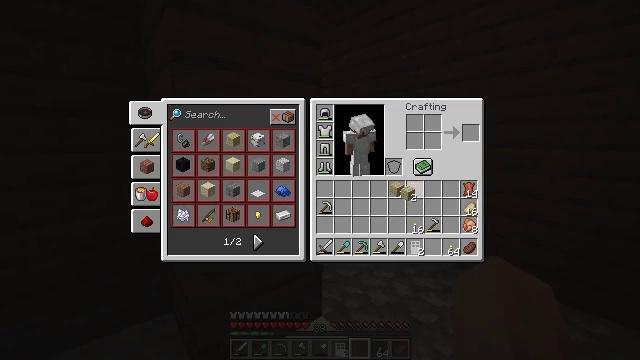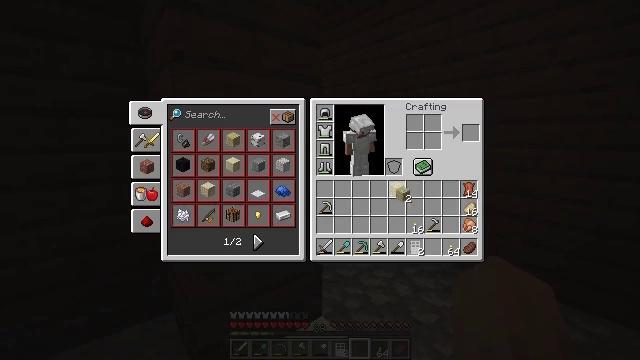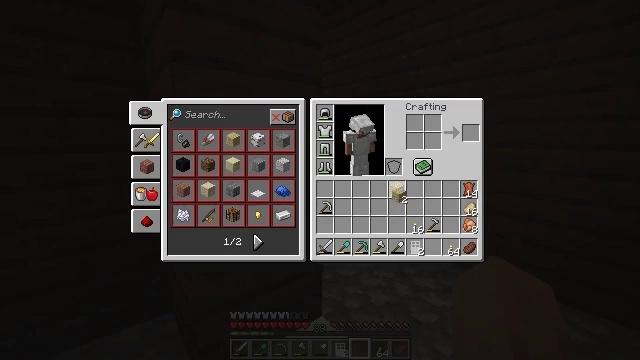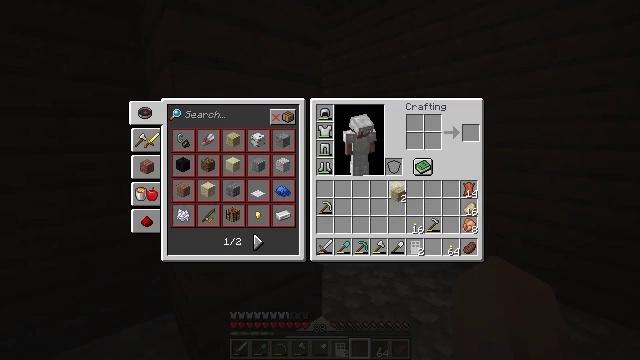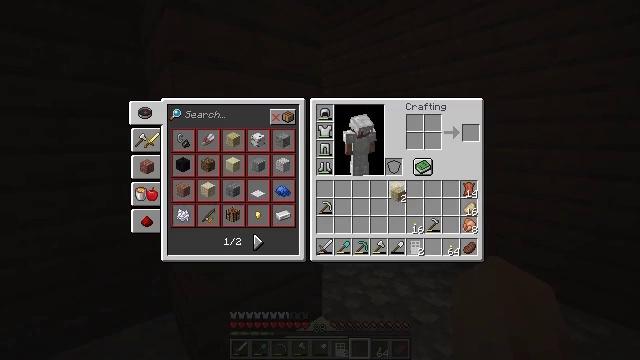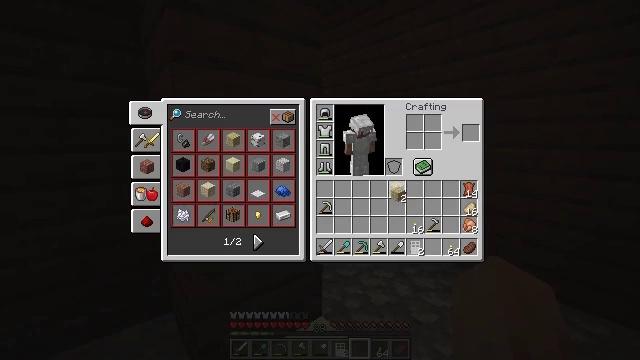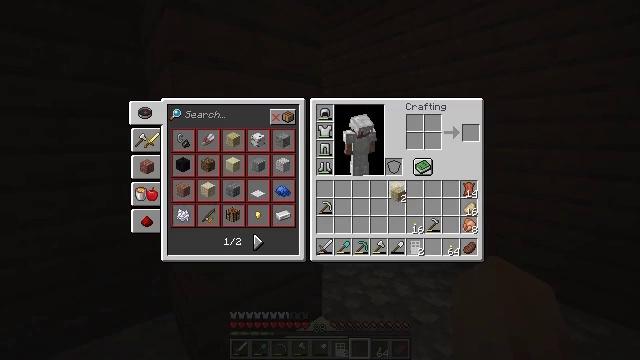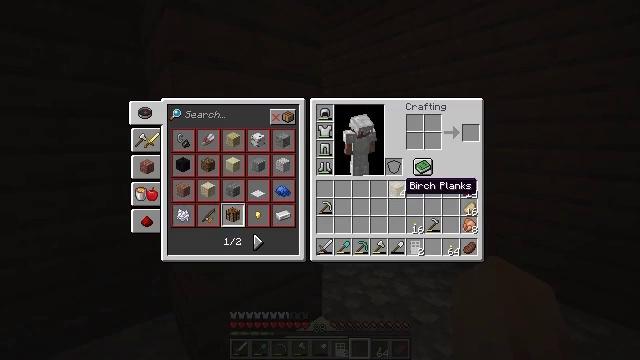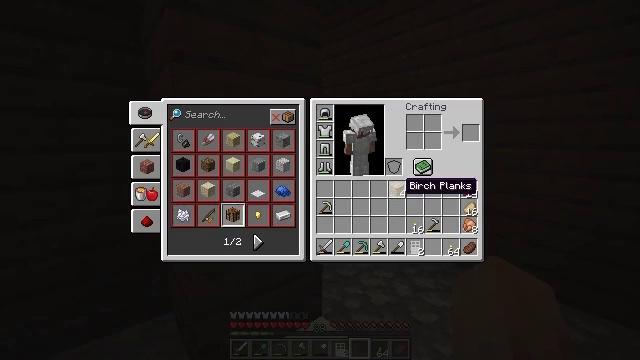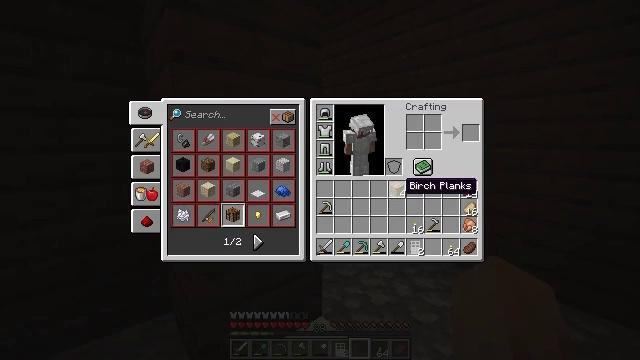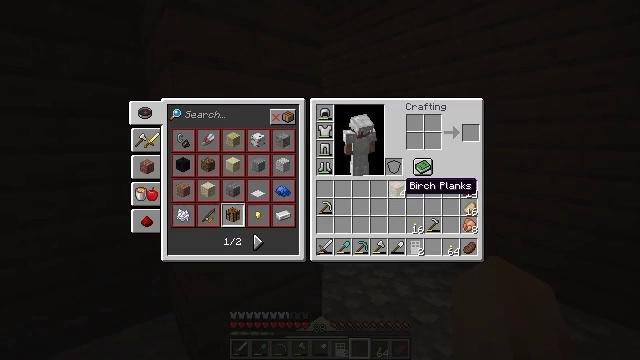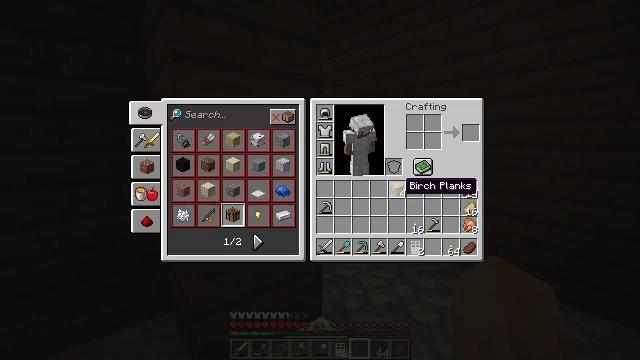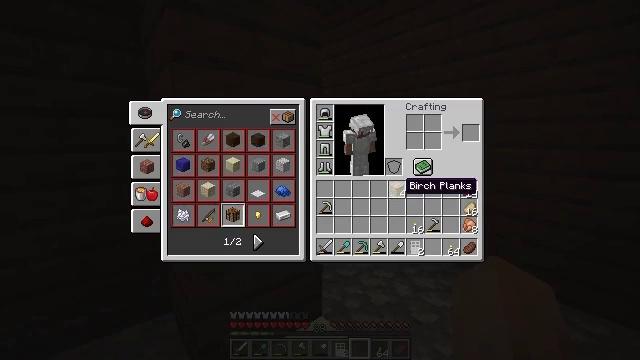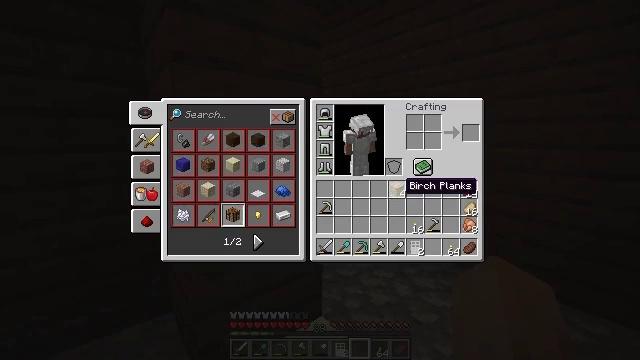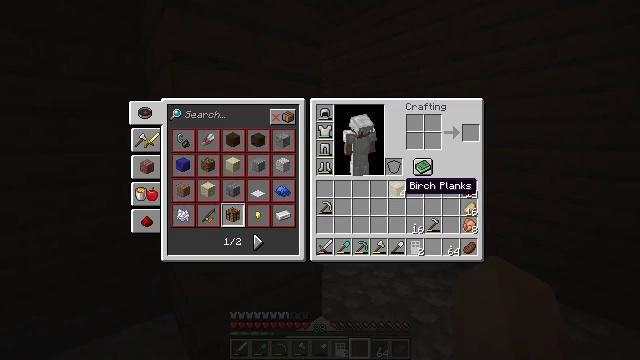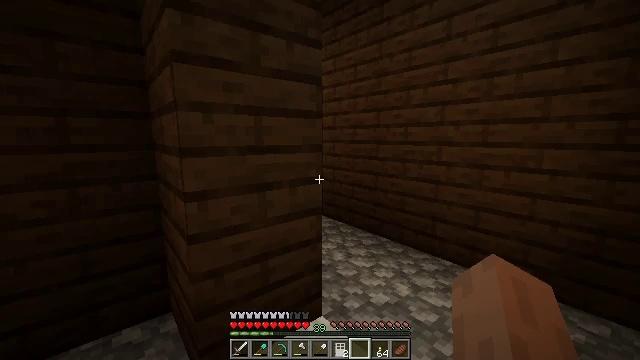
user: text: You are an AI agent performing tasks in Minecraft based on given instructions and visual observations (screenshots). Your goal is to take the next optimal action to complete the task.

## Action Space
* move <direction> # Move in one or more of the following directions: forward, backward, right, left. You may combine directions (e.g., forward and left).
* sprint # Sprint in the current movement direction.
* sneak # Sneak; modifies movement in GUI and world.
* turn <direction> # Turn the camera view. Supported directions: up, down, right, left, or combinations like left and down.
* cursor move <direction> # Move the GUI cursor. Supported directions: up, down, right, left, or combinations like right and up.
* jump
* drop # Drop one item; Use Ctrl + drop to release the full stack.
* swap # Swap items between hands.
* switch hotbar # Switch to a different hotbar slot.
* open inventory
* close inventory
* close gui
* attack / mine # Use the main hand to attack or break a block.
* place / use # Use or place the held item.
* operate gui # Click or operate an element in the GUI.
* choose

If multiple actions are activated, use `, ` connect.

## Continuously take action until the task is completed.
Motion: motion action
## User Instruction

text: With a piece of stone, craft a stone button.
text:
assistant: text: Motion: attack / mine
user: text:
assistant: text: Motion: no_op
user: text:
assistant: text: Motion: no_op
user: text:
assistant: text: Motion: attack / mine
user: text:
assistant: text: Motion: attack / mine
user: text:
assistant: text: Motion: attack / mine
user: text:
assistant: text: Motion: no_op
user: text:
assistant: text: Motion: no_op
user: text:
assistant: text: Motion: no_op
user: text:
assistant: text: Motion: no_op
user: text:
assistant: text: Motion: no_op
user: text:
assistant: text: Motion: no_op
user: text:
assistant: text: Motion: no_op
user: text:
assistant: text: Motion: no_op
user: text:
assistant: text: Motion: no_op
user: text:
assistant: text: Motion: no_op
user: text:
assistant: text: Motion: no_op
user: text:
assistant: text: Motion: no_op
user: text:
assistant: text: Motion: no_op
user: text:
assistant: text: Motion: move forward
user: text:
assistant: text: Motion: move forward
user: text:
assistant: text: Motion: move forward
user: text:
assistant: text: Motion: move forward
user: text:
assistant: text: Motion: move forward
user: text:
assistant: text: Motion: move forward
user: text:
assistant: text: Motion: move forward, turn left
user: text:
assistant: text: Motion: move forward, turn left and down
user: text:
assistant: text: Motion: move forward, turn left and down
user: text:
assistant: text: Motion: move forward, turn left and down
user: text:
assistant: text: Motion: move forward and move right, turn left